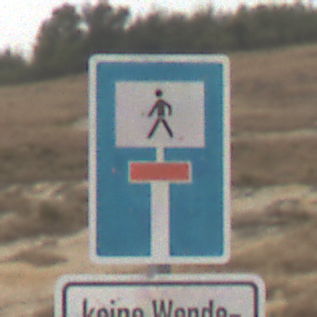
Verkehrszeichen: SackgasseFussgaengerDurchlaessig
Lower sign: HinweisGeaenderteVorfahrtVerkehrsfuehrungVerkehrsregelung3
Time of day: MorningAfternoon
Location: Outdoor (Nature)
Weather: Overcast
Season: NotSpecified
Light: Natural